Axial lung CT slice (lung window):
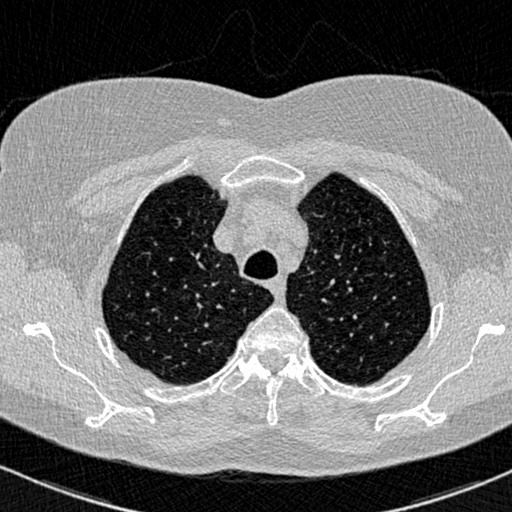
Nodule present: no